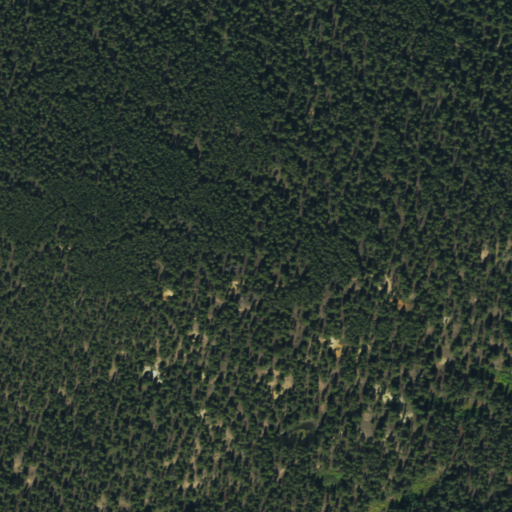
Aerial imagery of mountain in Colorado named Yankee Hill containing only evergreen forest